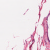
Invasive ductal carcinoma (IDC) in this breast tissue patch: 0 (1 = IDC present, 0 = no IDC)